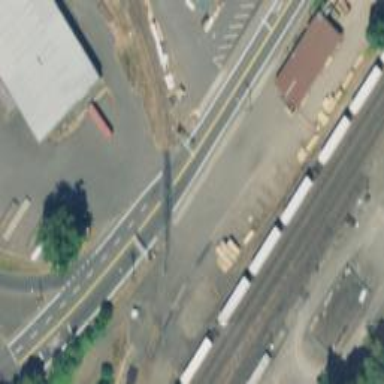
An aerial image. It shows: Level crossing with lights at the railway.